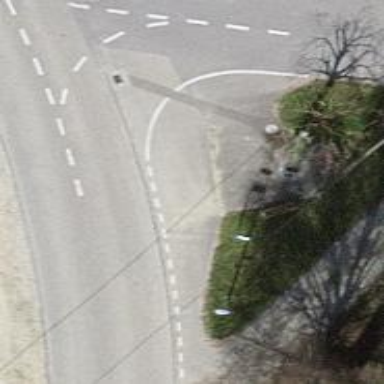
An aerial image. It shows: Bus stop with platform for public transport.